Question: I have found that when I use R Markdown, the author's name is in italic.
Just like this:

Can I set it in roman?
The reason I ask these question because I am Chinese. If I write my name in Chinese and in italic type, it can be a little bit ugly...
So what can I do now?
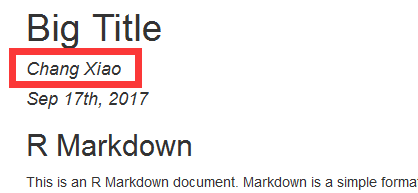
Answer: You can add CSS to change if your output is 'html' or edit the 'pandoc' template for 'LaTeX'.
### Default Template
<URL>
### With CSS in your YAML for html output
'''
author: <h4 style="font-style:normal">Author Name</h4>
'''
<URL>